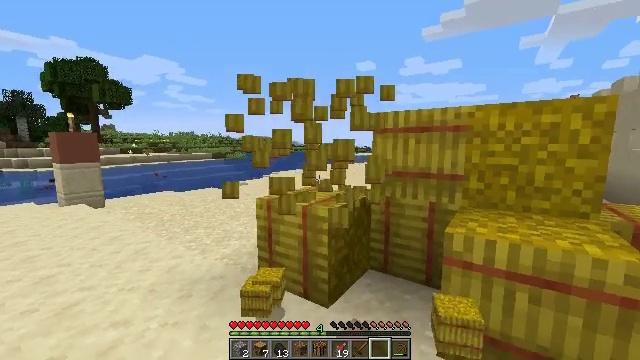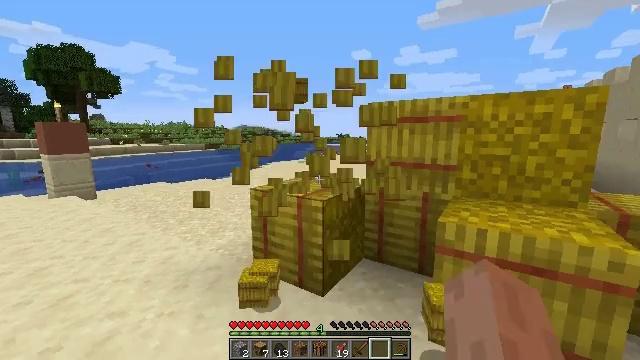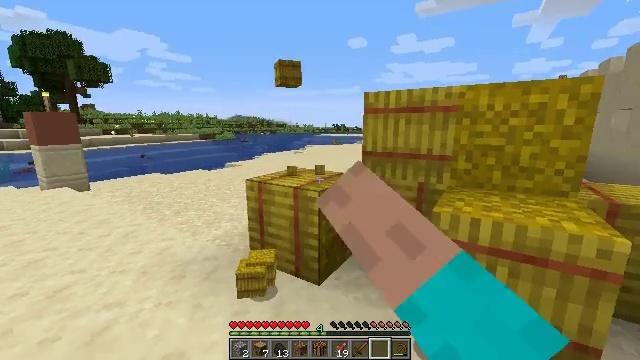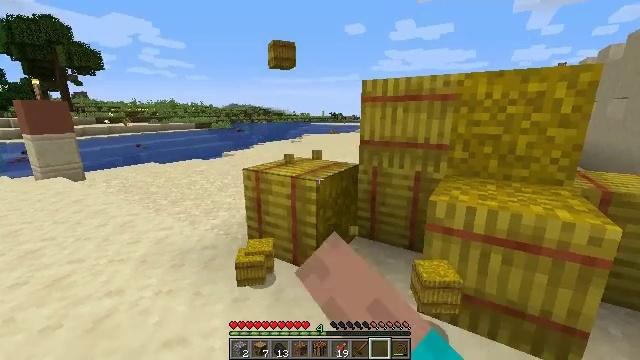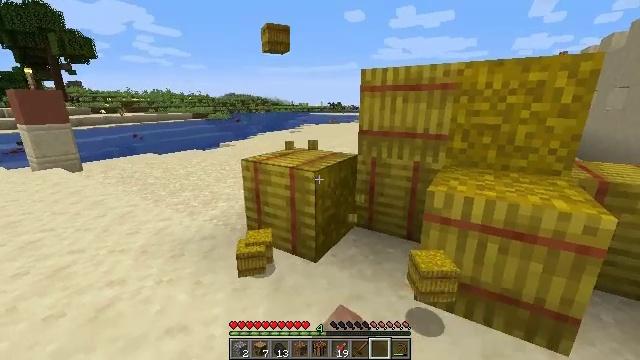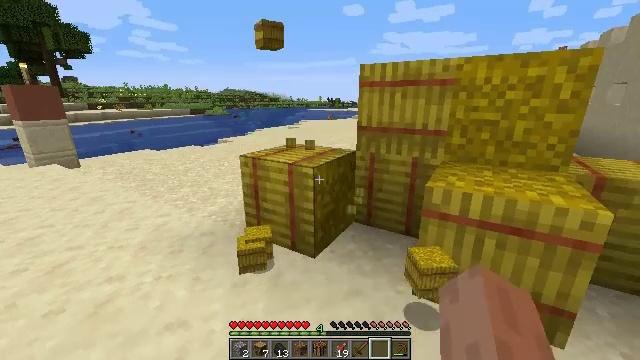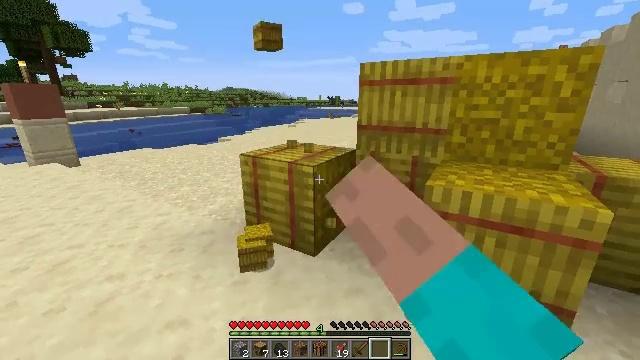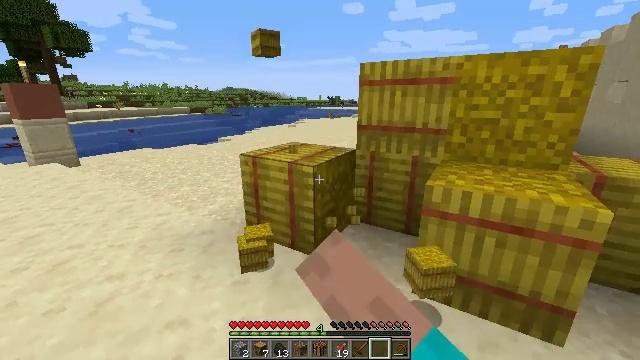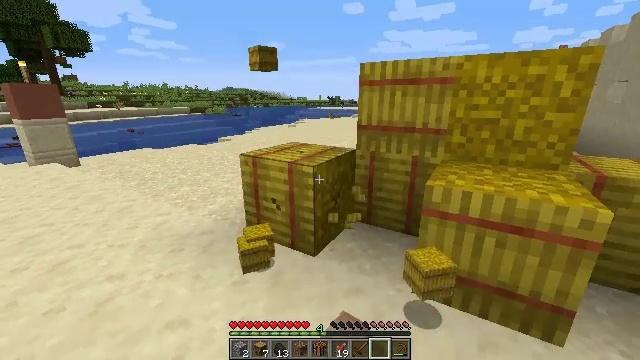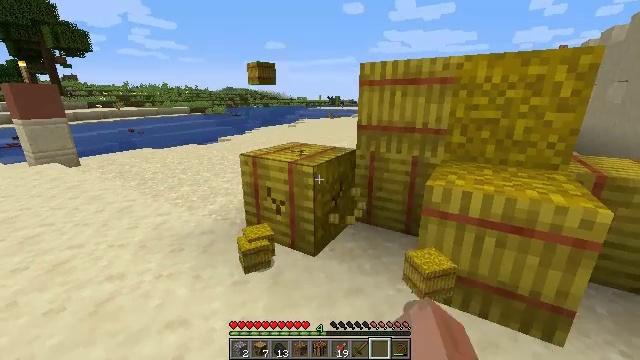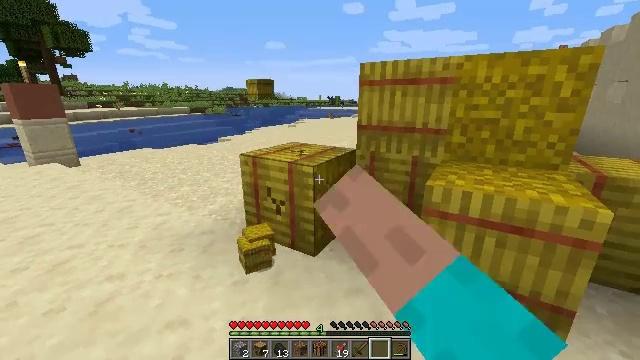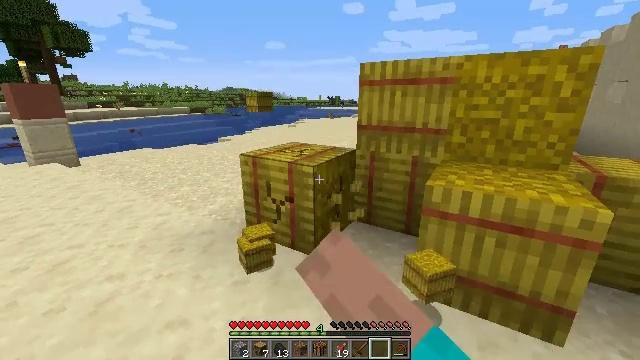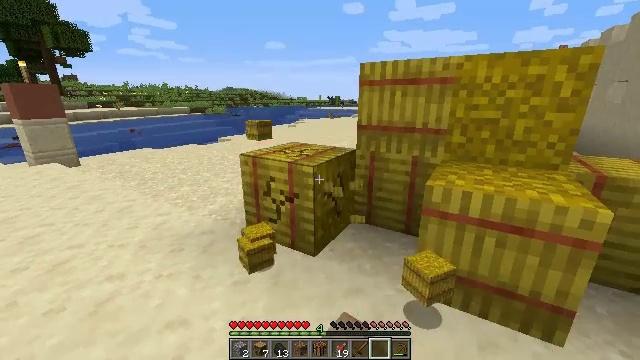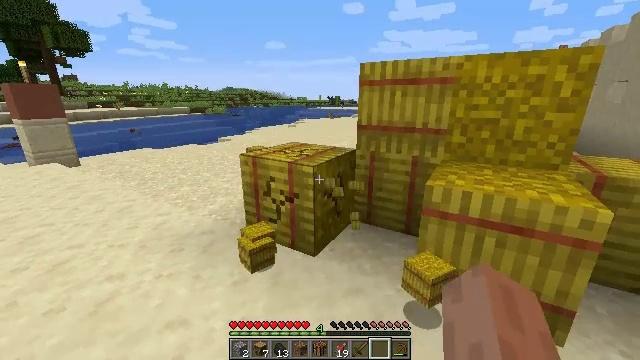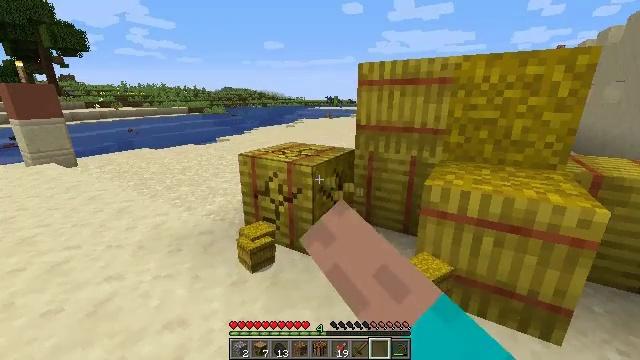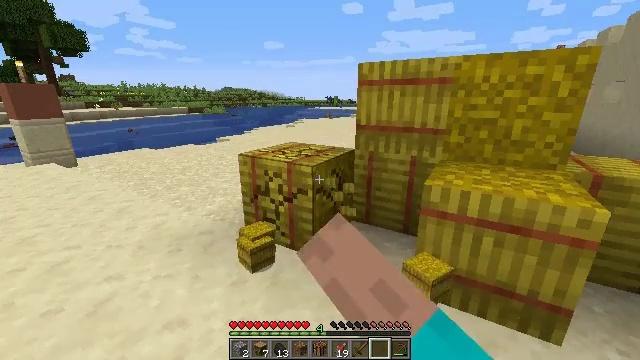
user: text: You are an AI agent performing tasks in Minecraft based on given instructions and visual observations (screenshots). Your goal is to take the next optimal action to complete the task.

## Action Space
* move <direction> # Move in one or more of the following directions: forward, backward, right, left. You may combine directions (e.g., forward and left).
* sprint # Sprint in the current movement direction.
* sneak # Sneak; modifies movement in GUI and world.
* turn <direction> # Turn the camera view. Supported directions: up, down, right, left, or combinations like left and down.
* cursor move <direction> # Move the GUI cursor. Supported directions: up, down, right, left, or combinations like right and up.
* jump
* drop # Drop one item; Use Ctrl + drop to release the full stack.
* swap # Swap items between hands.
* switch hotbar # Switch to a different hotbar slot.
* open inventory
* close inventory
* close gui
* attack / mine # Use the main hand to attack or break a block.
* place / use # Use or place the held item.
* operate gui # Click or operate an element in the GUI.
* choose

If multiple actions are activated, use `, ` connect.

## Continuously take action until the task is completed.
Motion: motion action
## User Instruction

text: Collect a hay block for crafting.
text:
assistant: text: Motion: turn right and down, attack / mine
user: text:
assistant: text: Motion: turn down, attack / mine
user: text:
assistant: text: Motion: turn down, attack / mine
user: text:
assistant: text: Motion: turn down, attack / mine
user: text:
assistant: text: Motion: attack / mine
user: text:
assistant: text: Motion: attack / mine
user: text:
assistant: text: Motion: attack / mine
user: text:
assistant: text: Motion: attack / mine
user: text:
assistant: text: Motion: attack / mine
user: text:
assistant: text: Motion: attack / mine
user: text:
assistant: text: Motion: attack / mine
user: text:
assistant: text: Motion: attack / mine
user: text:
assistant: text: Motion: attack / mine
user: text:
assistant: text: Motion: attack / mine
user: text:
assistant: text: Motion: attack / mine
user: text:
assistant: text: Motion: attack / mine
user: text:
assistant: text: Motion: attack / mine
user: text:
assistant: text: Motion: attack / mine
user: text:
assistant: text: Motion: attack / mine
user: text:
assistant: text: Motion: attack / mine
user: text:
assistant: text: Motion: attack / mine
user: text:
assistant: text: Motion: attack / mine
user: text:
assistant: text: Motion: attack / mine
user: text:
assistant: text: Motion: attack / mine
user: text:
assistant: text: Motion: attack / mine
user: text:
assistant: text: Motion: attack / mine
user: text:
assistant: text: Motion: turn right, attack / mine
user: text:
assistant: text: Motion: turn right and down, attack / mine
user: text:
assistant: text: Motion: turn right, attack / mine
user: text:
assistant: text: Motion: turn right, attack / mine